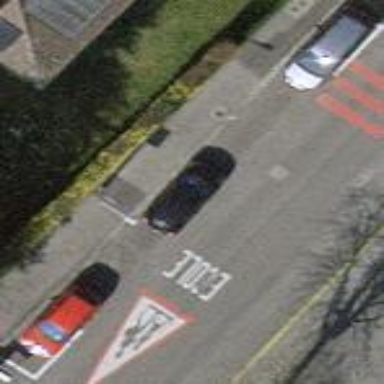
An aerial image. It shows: Street-side parking area.